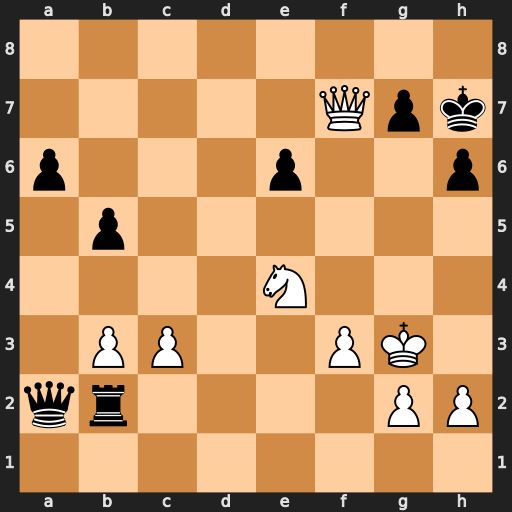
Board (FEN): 8/5Qpk/p3p2p/1p6/4N3/1PP2PK1/qr4PP/8
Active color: w
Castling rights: -
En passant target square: -
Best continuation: Nf6+ Kh8 Qe8#